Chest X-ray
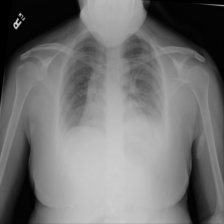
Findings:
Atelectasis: negative
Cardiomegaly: negative
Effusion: negative
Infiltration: positive
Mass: negative
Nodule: positive
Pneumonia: negative
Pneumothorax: negative
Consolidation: negative
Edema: negative
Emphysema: negative
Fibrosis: negative
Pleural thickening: negative
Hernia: negative